Aerial crown-view tile of a tropical tree (Barro Colorado Island, Panama), acquired 20250317:
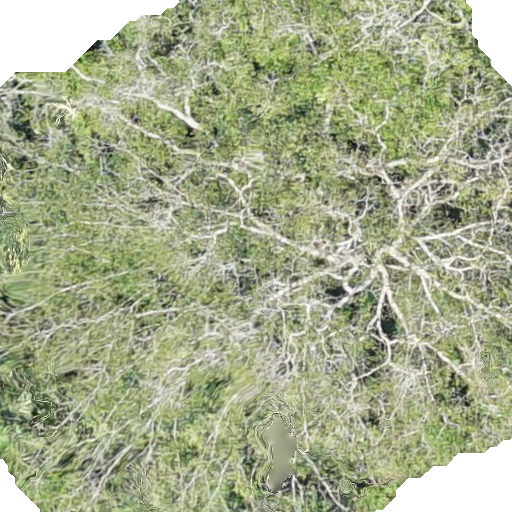
Species: Hura crepitans
GBIF accepted scientific name: Hura crepitans
Crown area: 504.658 m²